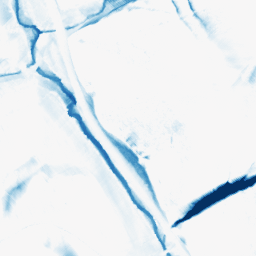
Category: morphological
Decomposition family: morphological_diamond
Decomposition parameters: operation: closing
radius: 15
Upsampling method: cubic_catmull_rom
Upsampling parameters: scale: 8
Upsampling scale: 8